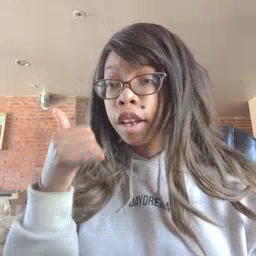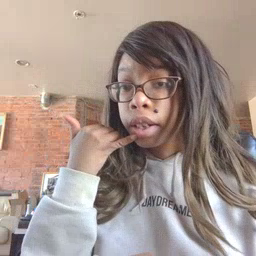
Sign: callonphone